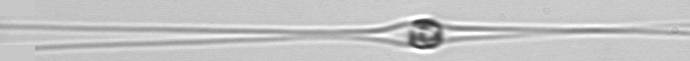
Label: Chaetoceros_danicus